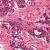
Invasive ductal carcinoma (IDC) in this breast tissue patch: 0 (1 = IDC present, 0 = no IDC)